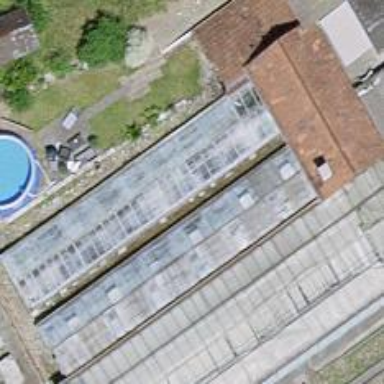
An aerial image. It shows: Greenhouse.